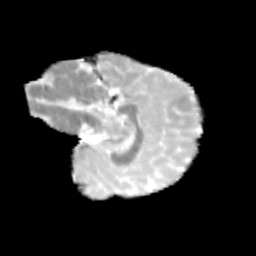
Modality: MD
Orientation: sagittal
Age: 13
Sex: female
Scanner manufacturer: siemens
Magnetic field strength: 3 T
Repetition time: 3.8 s
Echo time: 0.07 s